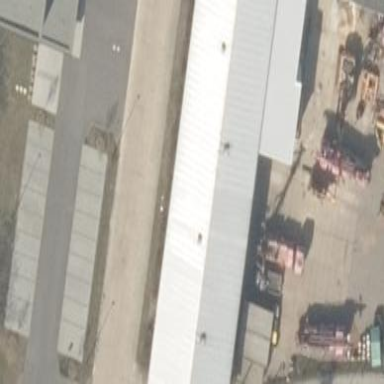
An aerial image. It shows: Industrial building with works.